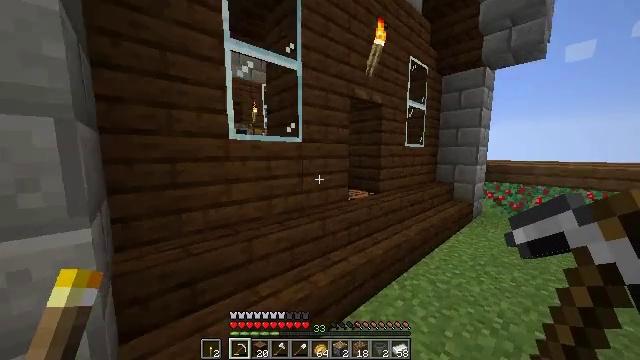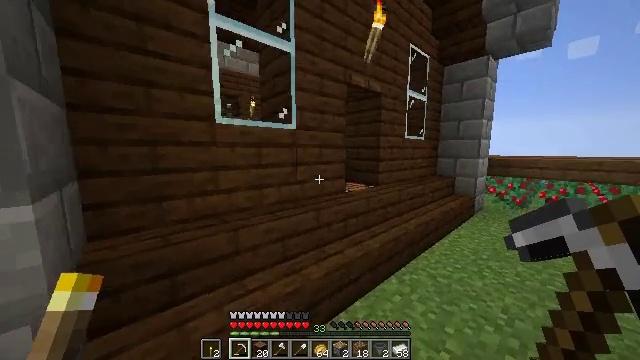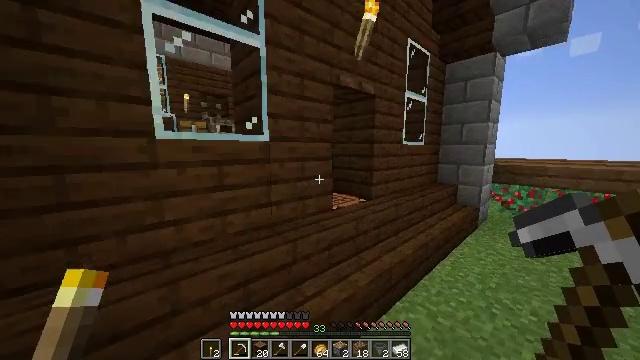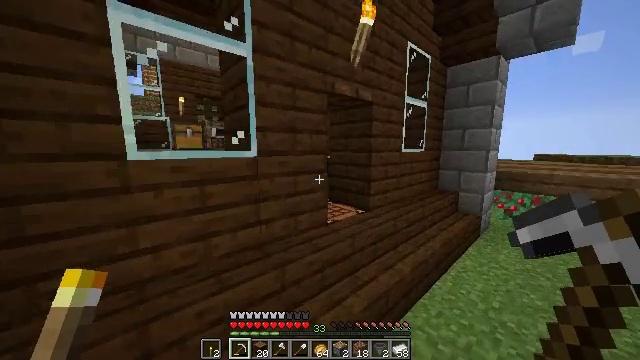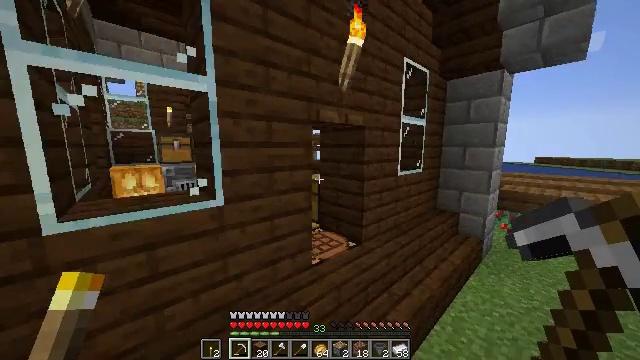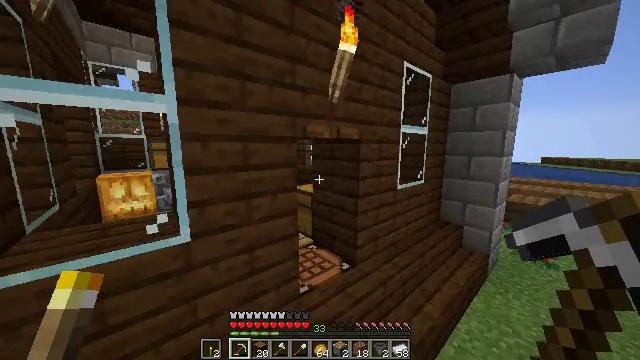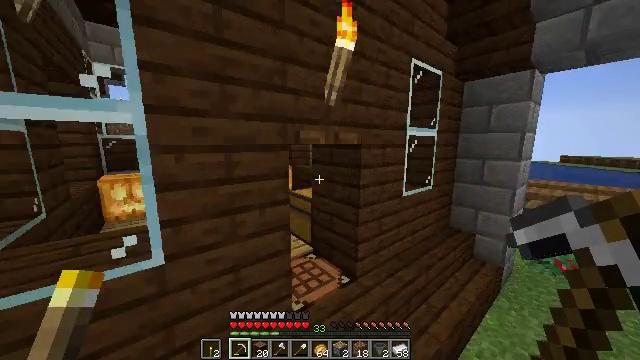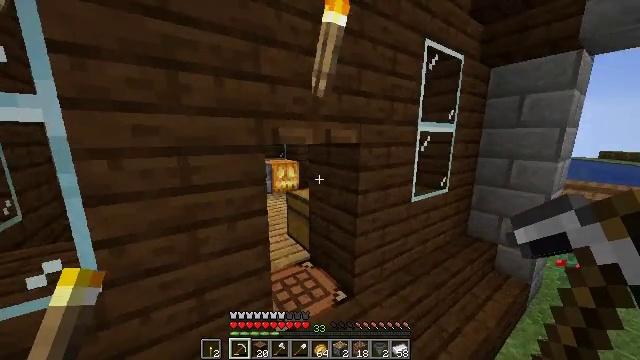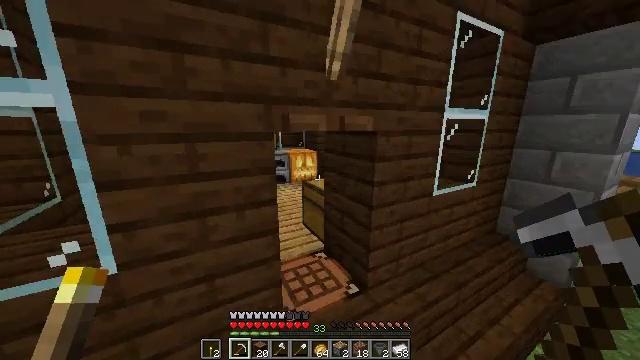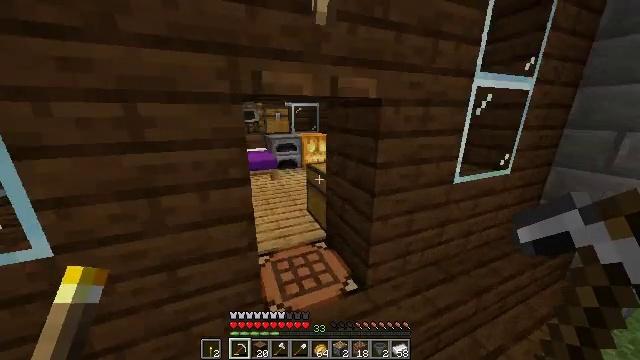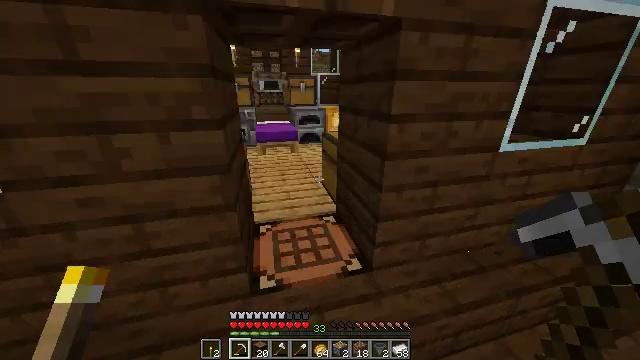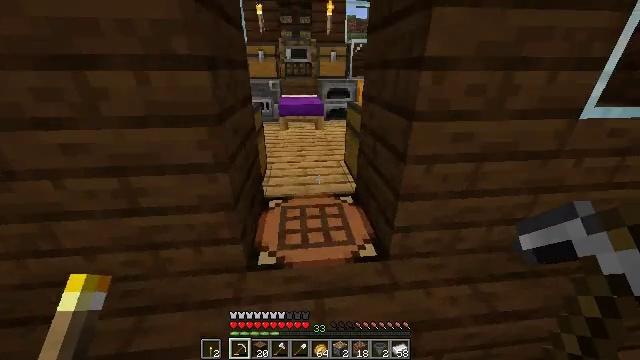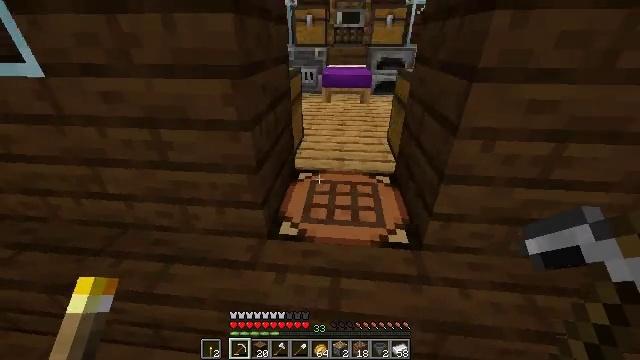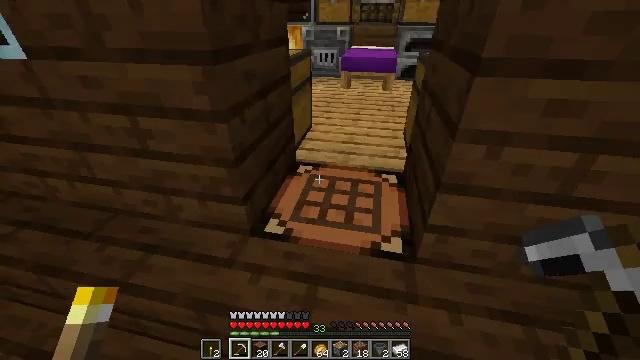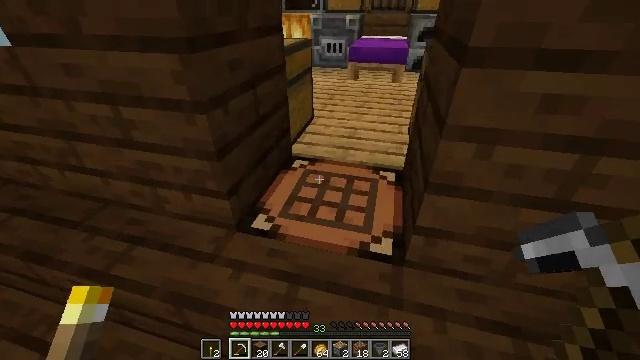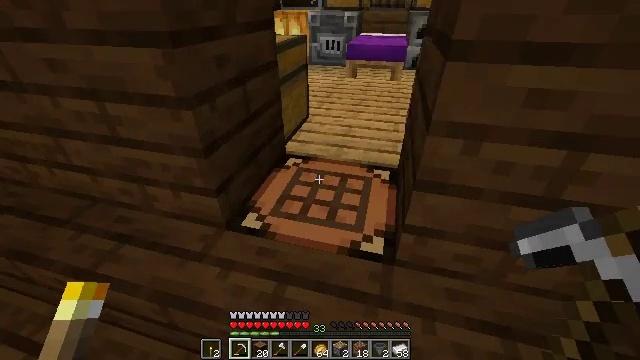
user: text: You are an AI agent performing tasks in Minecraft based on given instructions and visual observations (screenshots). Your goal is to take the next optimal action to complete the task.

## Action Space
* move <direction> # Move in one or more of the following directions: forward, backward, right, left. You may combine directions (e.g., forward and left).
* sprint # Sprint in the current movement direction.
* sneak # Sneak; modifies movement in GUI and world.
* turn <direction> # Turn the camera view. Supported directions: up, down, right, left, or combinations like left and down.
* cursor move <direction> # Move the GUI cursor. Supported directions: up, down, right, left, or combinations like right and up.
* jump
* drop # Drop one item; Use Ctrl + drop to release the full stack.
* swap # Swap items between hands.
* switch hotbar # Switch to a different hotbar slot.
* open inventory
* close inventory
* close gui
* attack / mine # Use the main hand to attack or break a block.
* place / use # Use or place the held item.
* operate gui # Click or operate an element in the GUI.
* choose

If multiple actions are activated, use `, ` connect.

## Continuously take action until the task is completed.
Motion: motion action
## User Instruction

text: Construct a comparator using a crafting table.
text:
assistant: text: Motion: move forward and move right, sprint, jump
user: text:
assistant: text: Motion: move forward and move right, sprint, jump
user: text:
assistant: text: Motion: move forward and move right, sprint, jump
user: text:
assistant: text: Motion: move forward and move right, sprint, jump
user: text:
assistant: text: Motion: move forward and move right, sprint, jump
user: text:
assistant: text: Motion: move forward and move right, turn left, jump
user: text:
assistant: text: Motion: move forward and move right, turn left and down
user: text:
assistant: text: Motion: move forward, turn left and down
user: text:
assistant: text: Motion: move forward, turn left and down
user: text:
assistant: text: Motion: turn left and down
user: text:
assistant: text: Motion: turn left and down
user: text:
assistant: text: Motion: turn left and down
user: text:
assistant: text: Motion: turn left and down
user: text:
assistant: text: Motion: turn left and down
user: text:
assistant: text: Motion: no_op
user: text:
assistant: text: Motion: no_op
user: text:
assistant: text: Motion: no_op
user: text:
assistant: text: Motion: no_op
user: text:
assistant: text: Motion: turn right
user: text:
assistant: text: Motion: turn down
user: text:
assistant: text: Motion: no_op
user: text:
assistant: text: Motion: use / place
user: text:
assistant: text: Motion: use / place
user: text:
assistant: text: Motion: use / place
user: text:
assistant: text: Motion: use / place
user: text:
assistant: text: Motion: no_op
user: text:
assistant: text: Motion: open gui
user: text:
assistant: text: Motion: no_op
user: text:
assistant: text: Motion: no_op
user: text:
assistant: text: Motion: no_op